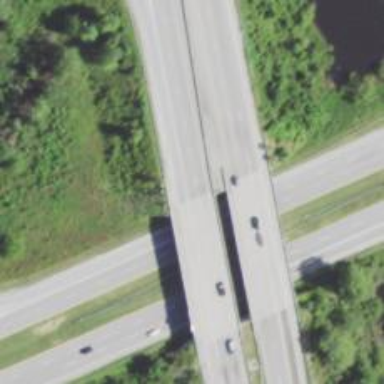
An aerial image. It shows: This image shows trunk highway that functions as expressway.